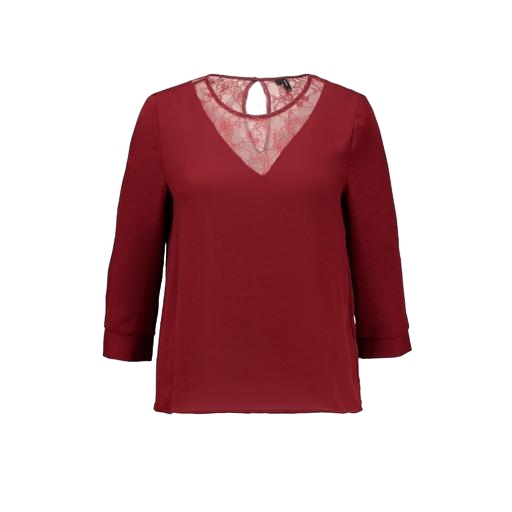
red plus size v-neck top only macy, multicolor vero moda rust high neck blouse, red lace yoke long sleeve blouse, white background